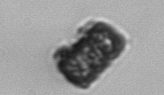
Label: Paralia_sulcata